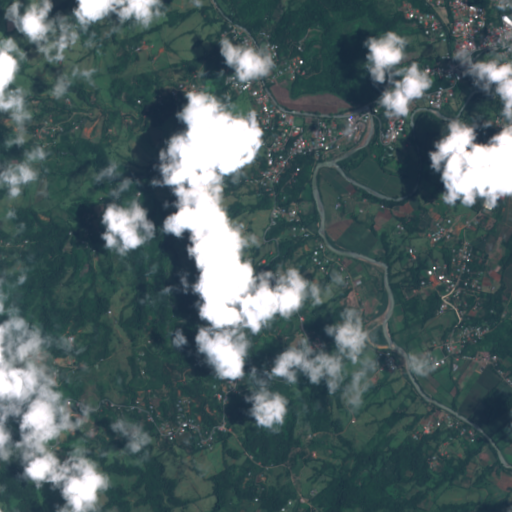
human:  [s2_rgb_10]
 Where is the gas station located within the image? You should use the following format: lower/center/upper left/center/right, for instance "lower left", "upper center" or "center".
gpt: The gas station is located in the upper right of the image.
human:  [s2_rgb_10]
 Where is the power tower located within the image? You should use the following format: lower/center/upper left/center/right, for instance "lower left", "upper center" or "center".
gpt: The power tower is located in the left of the image.
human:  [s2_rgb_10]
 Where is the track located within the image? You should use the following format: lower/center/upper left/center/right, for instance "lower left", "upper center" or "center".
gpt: There is no track in the image.